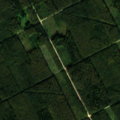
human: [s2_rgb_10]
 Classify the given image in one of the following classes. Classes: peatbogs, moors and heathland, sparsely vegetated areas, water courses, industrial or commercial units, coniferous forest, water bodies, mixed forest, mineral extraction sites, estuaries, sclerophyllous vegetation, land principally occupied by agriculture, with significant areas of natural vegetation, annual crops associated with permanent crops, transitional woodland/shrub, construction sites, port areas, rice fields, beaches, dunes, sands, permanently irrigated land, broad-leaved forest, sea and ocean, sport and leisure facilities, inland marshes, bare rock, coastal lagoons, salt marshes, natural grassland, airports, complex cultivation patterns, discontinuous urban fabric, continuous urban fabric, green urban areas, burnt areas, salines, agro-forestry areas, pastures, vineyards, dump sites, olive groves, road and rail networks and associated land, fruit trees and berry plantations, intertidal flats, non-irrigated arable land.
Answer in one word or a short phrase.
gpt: broad-leaved forest, transitional woodland/shrub